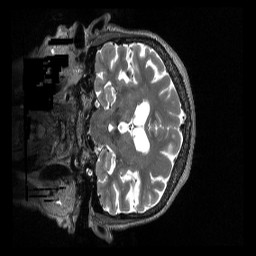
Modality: T2w
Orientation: coronal
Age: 80
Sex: female
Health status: healthy
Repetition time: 3.2 s
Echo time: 0.563 s